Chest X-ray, PA view. Patient: 47 years old, sex M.
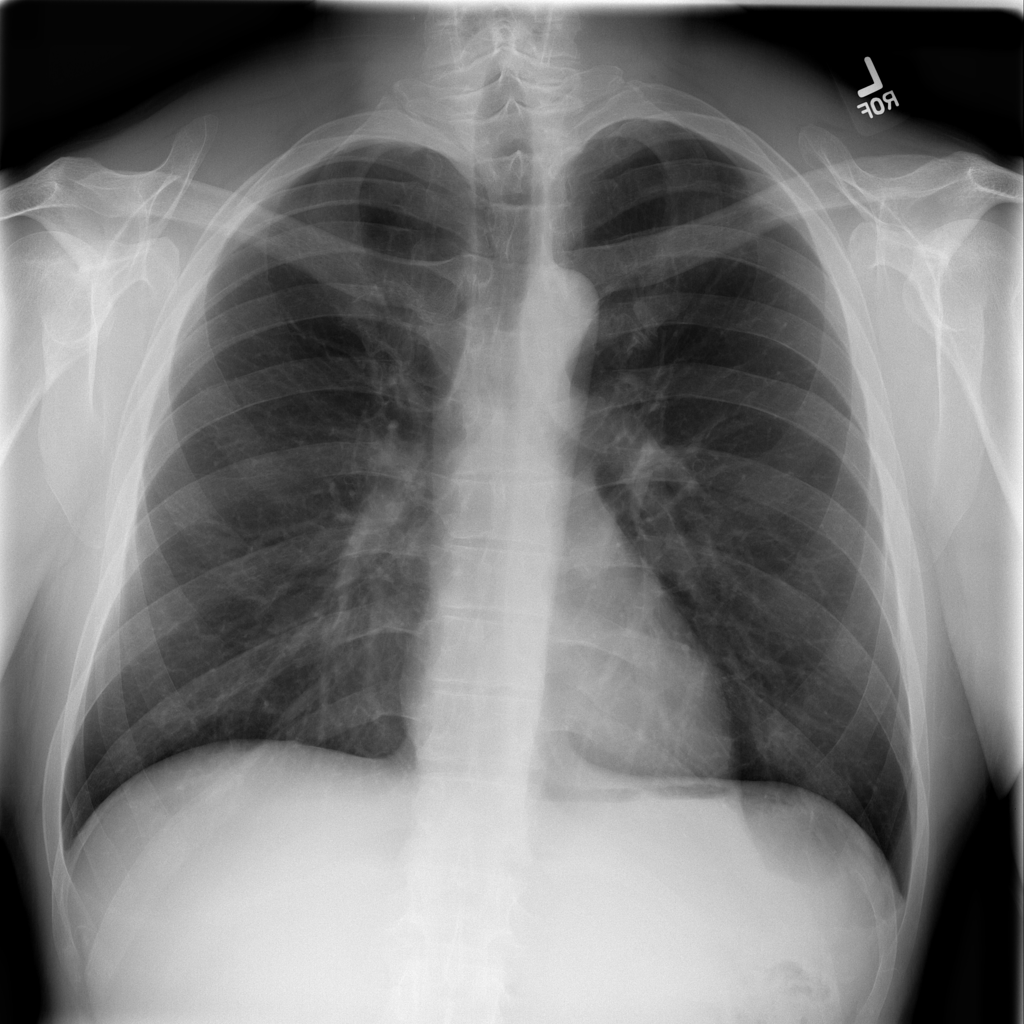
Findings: Infiltration